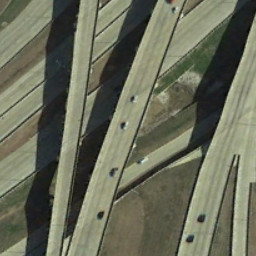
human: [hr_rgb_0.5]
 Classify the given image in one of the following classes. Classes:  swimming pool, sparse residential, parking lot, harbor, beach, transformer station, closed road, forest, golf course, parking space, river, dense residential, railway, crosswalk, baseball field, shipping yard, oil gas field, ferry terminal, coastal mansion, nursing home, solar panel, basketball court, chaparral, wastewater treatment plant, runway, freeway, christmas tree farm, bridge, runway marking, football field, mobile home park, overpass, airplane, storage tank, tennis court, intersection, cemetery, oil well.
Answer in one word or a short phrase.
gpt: overpass